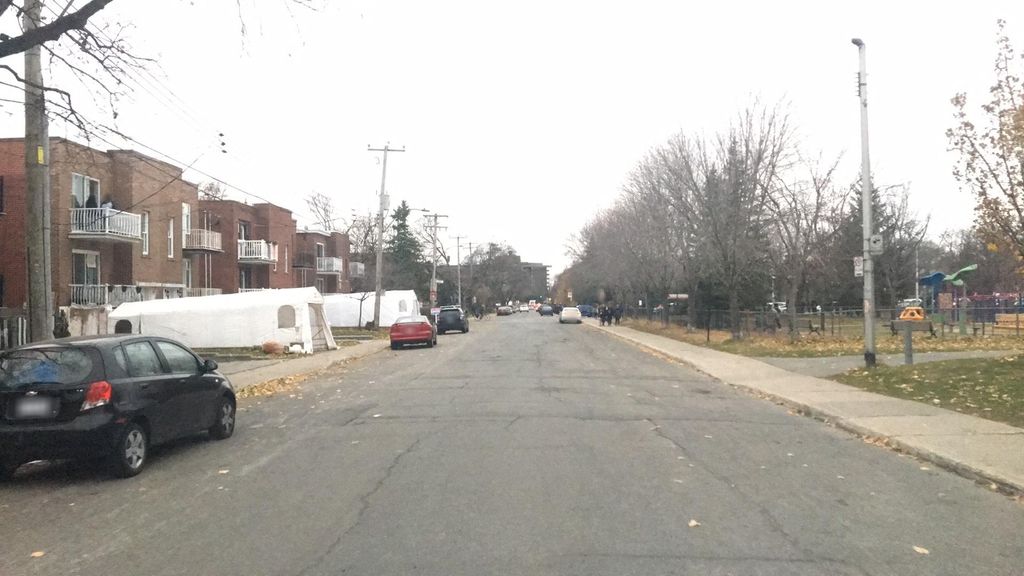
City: montreal